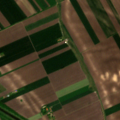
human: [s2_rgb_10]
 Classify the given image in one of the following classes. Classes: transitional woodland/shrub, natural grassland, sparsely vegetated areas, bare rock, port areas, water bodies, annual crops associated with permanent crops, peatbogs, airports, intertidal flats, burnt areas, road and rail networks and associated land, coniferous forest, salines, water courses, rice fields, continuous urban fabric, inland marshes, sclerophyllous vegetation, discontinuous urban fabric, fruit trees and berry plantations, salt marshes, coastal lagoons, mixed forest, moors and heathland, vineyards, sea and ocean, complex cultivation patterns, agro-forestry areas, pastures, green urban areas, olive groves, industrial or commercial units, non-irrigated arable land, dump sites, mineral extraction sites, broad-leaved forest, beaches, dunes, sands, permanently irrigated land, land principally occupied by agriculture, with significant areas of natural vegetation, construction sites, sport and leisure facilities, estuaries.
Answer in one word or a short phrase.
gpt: industrial or commercial units, non-irrigated arable land, transitional woodland/shrub